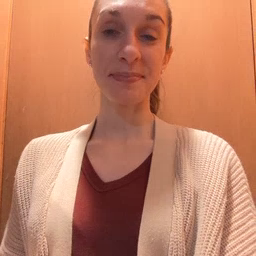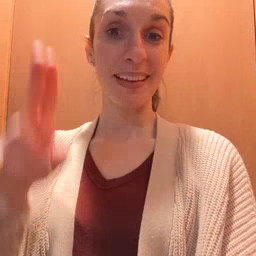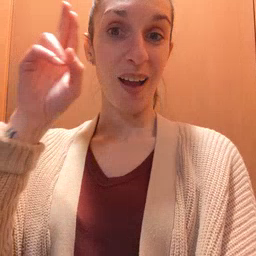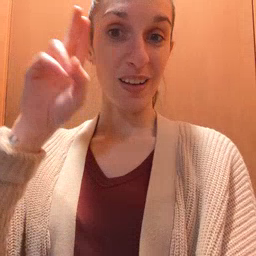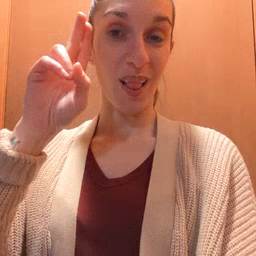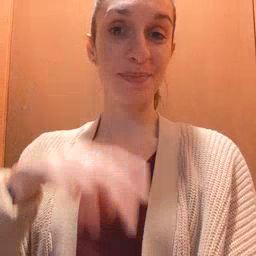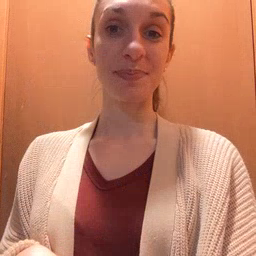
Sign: uncle